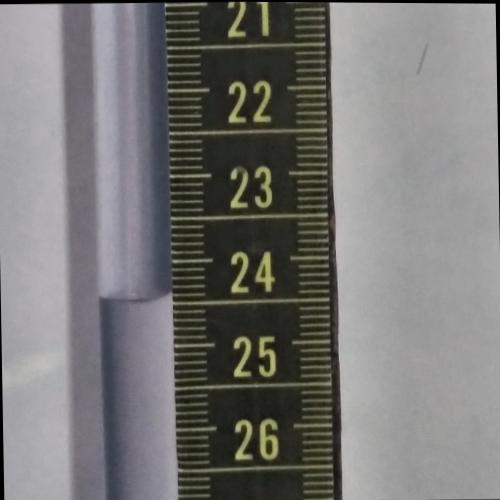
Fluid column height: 24.4 cm